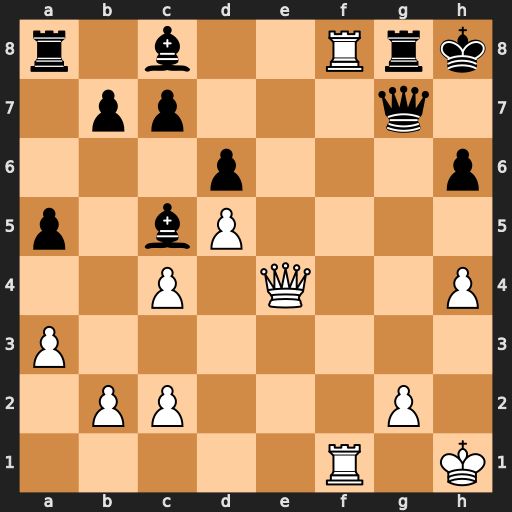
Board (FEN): r1b2Rrk/1pp3q1/3p3p/p1bP4/2P1Q2P/P7/1PP3P1/5R1K
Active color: w
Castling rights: -
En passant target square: -
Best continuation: Rxg8+ Qxg8 Rf6 Bf5 Qxf5